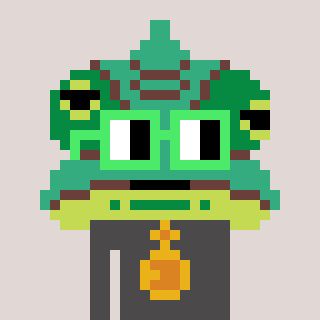
a pixel art character with square light green glasses, a chameleon-shaped head and a grayscale-colored body on a warm background